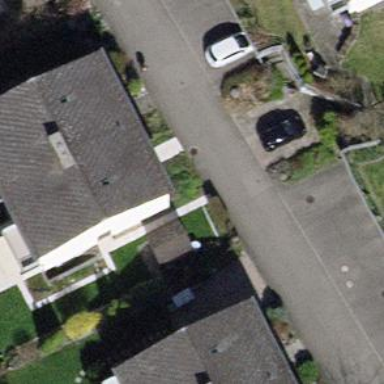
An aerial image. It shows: Building with tiled roof.